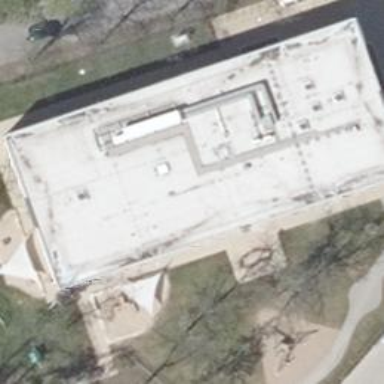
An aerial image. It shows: Kindergarten building.